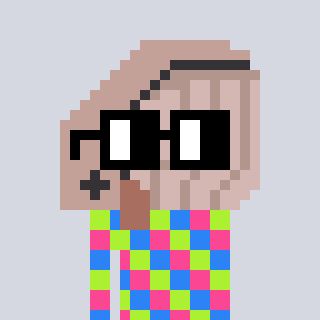
a pixel art character with square black glasses, a whale-shaped head and a purple-colored body on a cool background